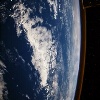
Label: cloud